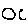
Label: moon